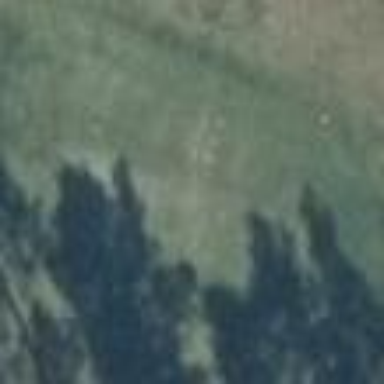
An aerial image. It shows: Golf tee.